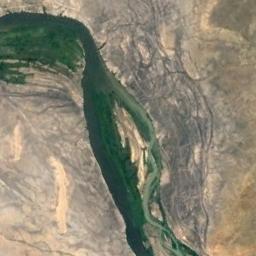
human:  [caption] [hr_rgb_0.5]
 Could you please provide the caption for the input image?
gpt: The dark green river with a tributary goes through the wasteland .

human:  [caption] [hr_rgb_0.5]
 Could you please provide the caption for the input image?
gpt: The ground is uneven beside the river .

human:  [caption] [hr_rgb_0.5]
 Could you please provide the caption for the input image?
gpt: A curvy green river with small islands on both sides of the bank and tan desert .

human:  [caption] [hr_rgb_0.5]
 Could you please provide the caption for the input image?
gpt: The river goes through bare land and just budding grass .

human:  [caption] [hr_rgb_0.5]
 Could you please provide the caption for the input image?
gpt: There are bare land around the river .